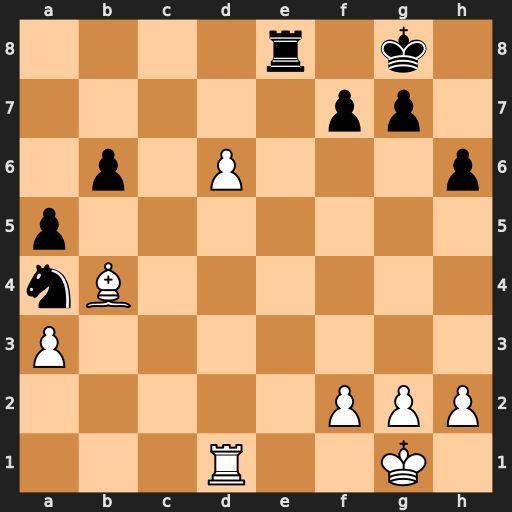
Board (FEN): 4r1k1/5pp1/1p1P3p/p7/nB6/P7/5PPP/3R2K1
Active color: w
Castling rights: -
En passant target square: -
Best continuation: d7 Rd8 Be7 Rxd7 Rxd7